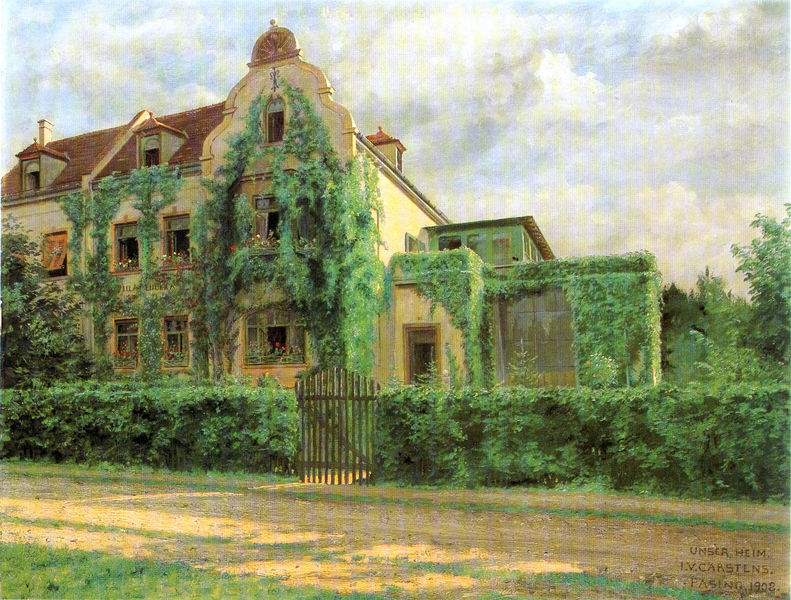
Titel: Das Wohnhaus des Künstlers in Pasing
Künstler: Julius Victor Carstens
Standort: München
Institution: Privatbesitz
Schlagwörter: blau, himmel, weiß, wolken, grün, ocker, fenster, straße, dach, gebäude, haus, rot, weg, wiese, zaun, architektur, signatur, natur, garten, ranken, balkon, schrift, datierung, giebel, mauer, hecke, datum, tor, anbau, eingang, veranda, dachfenster, gauben, villa, efeu, mansarde, gaube, gaupen, bewuchs, gaupe, gartentor, lattentor, stasse, umranken, unser  heim, usnerheim